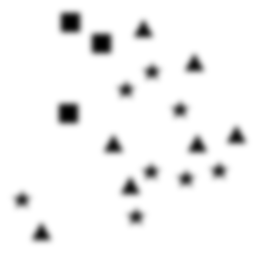
Squares: 3
Triangles: 7
Stars: 8
Total shapes: 18